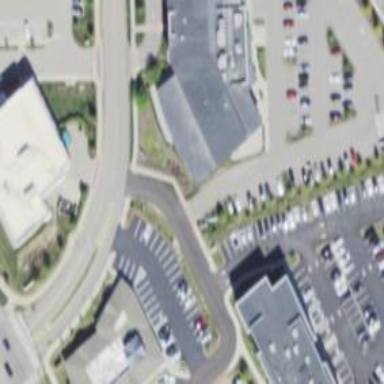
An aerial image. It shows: Commercial building that houses clinic providing healthcare services.